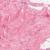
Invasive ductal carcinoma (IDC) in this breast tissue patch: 0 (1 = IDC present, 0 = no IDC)